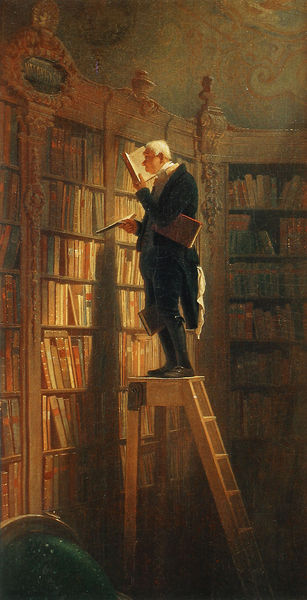
Titel: Der Bücherwurm
Künstler: Carl Spitzweg
Institution: Schweinfurt, Sammlung Georg Schäfer
Schlagwörter: blau, mann, licht, schwarz, weiss, regal, gesicht, halten, sonne, haare, stehend, decke, bücher, leiter, frack, dekor, lesen, spitzweg, buch, steht, bücherregal, antik, sonnenstrahlen, bibliothek, bücherregale, leser, regale, gelehrter, lesend, globus, suche, deckenmalerei, neuzeit, humanismus, bücherfreund, humbold, laiter, bibliotek